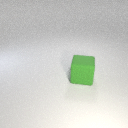
large green rubber cube